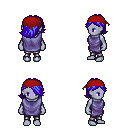
a pixel art fantasy rpg character, female body template, dark elf, purple skin, chain tabard jacket, metal pants, blue swoop hairstyle, red bandana, four views (front, back, left, right), 2x2 character sprite sheet, small pixel art, hard edges, no anti-aliasing